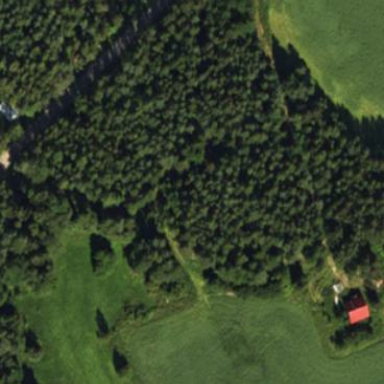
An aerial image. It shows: Forest area.